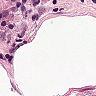
Metastatic tissue present: no